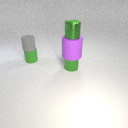
small green rubber cylinder to the left of small green metal cylinder